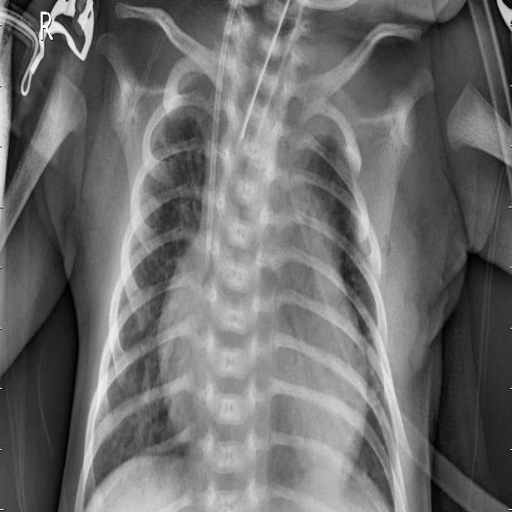
Finding: PNEUMONIA